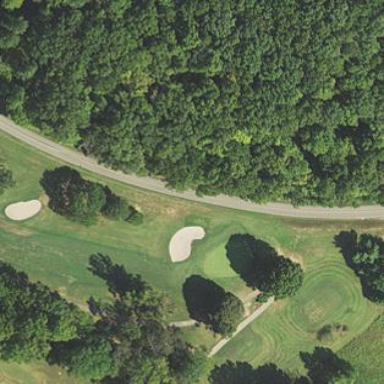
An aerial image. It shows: Rough grassy area used for golf.